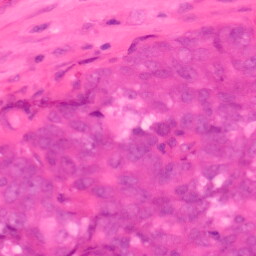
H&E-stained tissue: Colon